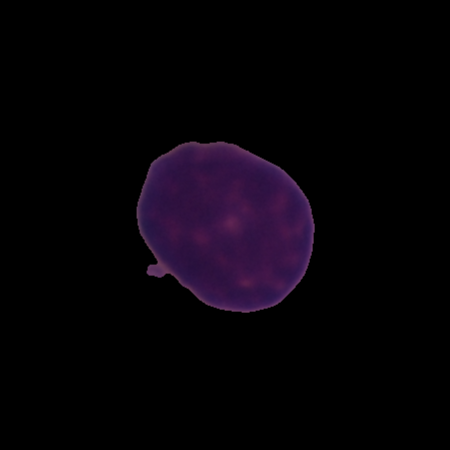
Label: healthy